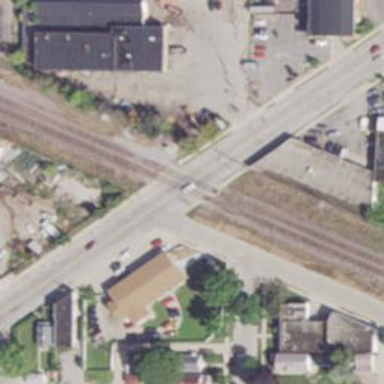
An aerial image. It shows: Crossing for the railway.